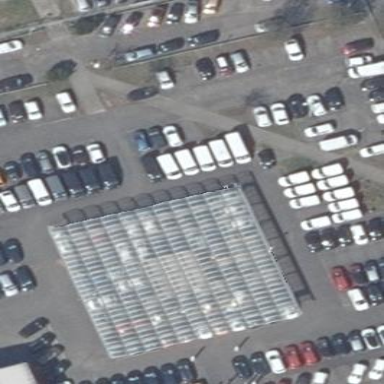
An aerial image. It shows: View of roof of building.